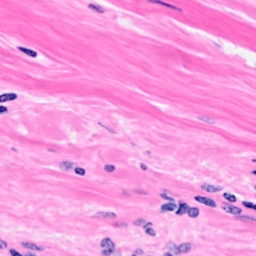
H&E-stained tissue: Breast